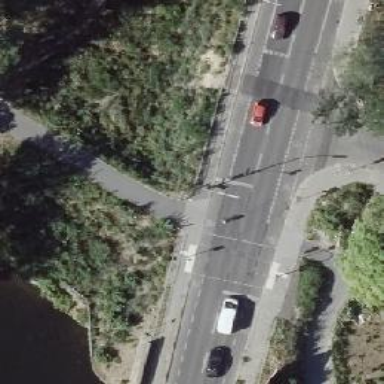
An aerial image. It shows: Asphalt surface with sidewalks on both sides and designated cycle lane with asphalt surface.